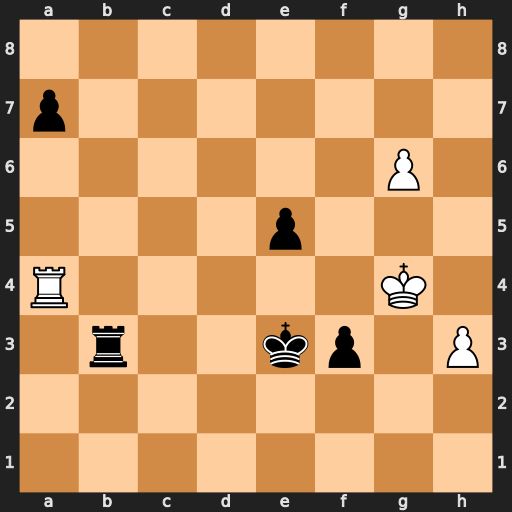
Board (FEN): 8/p7/6P1/4p3/R5K1/1r2kp1P/8/8
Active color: w
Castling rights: -
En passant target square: -
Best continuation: g7 Rb8 Ra3+